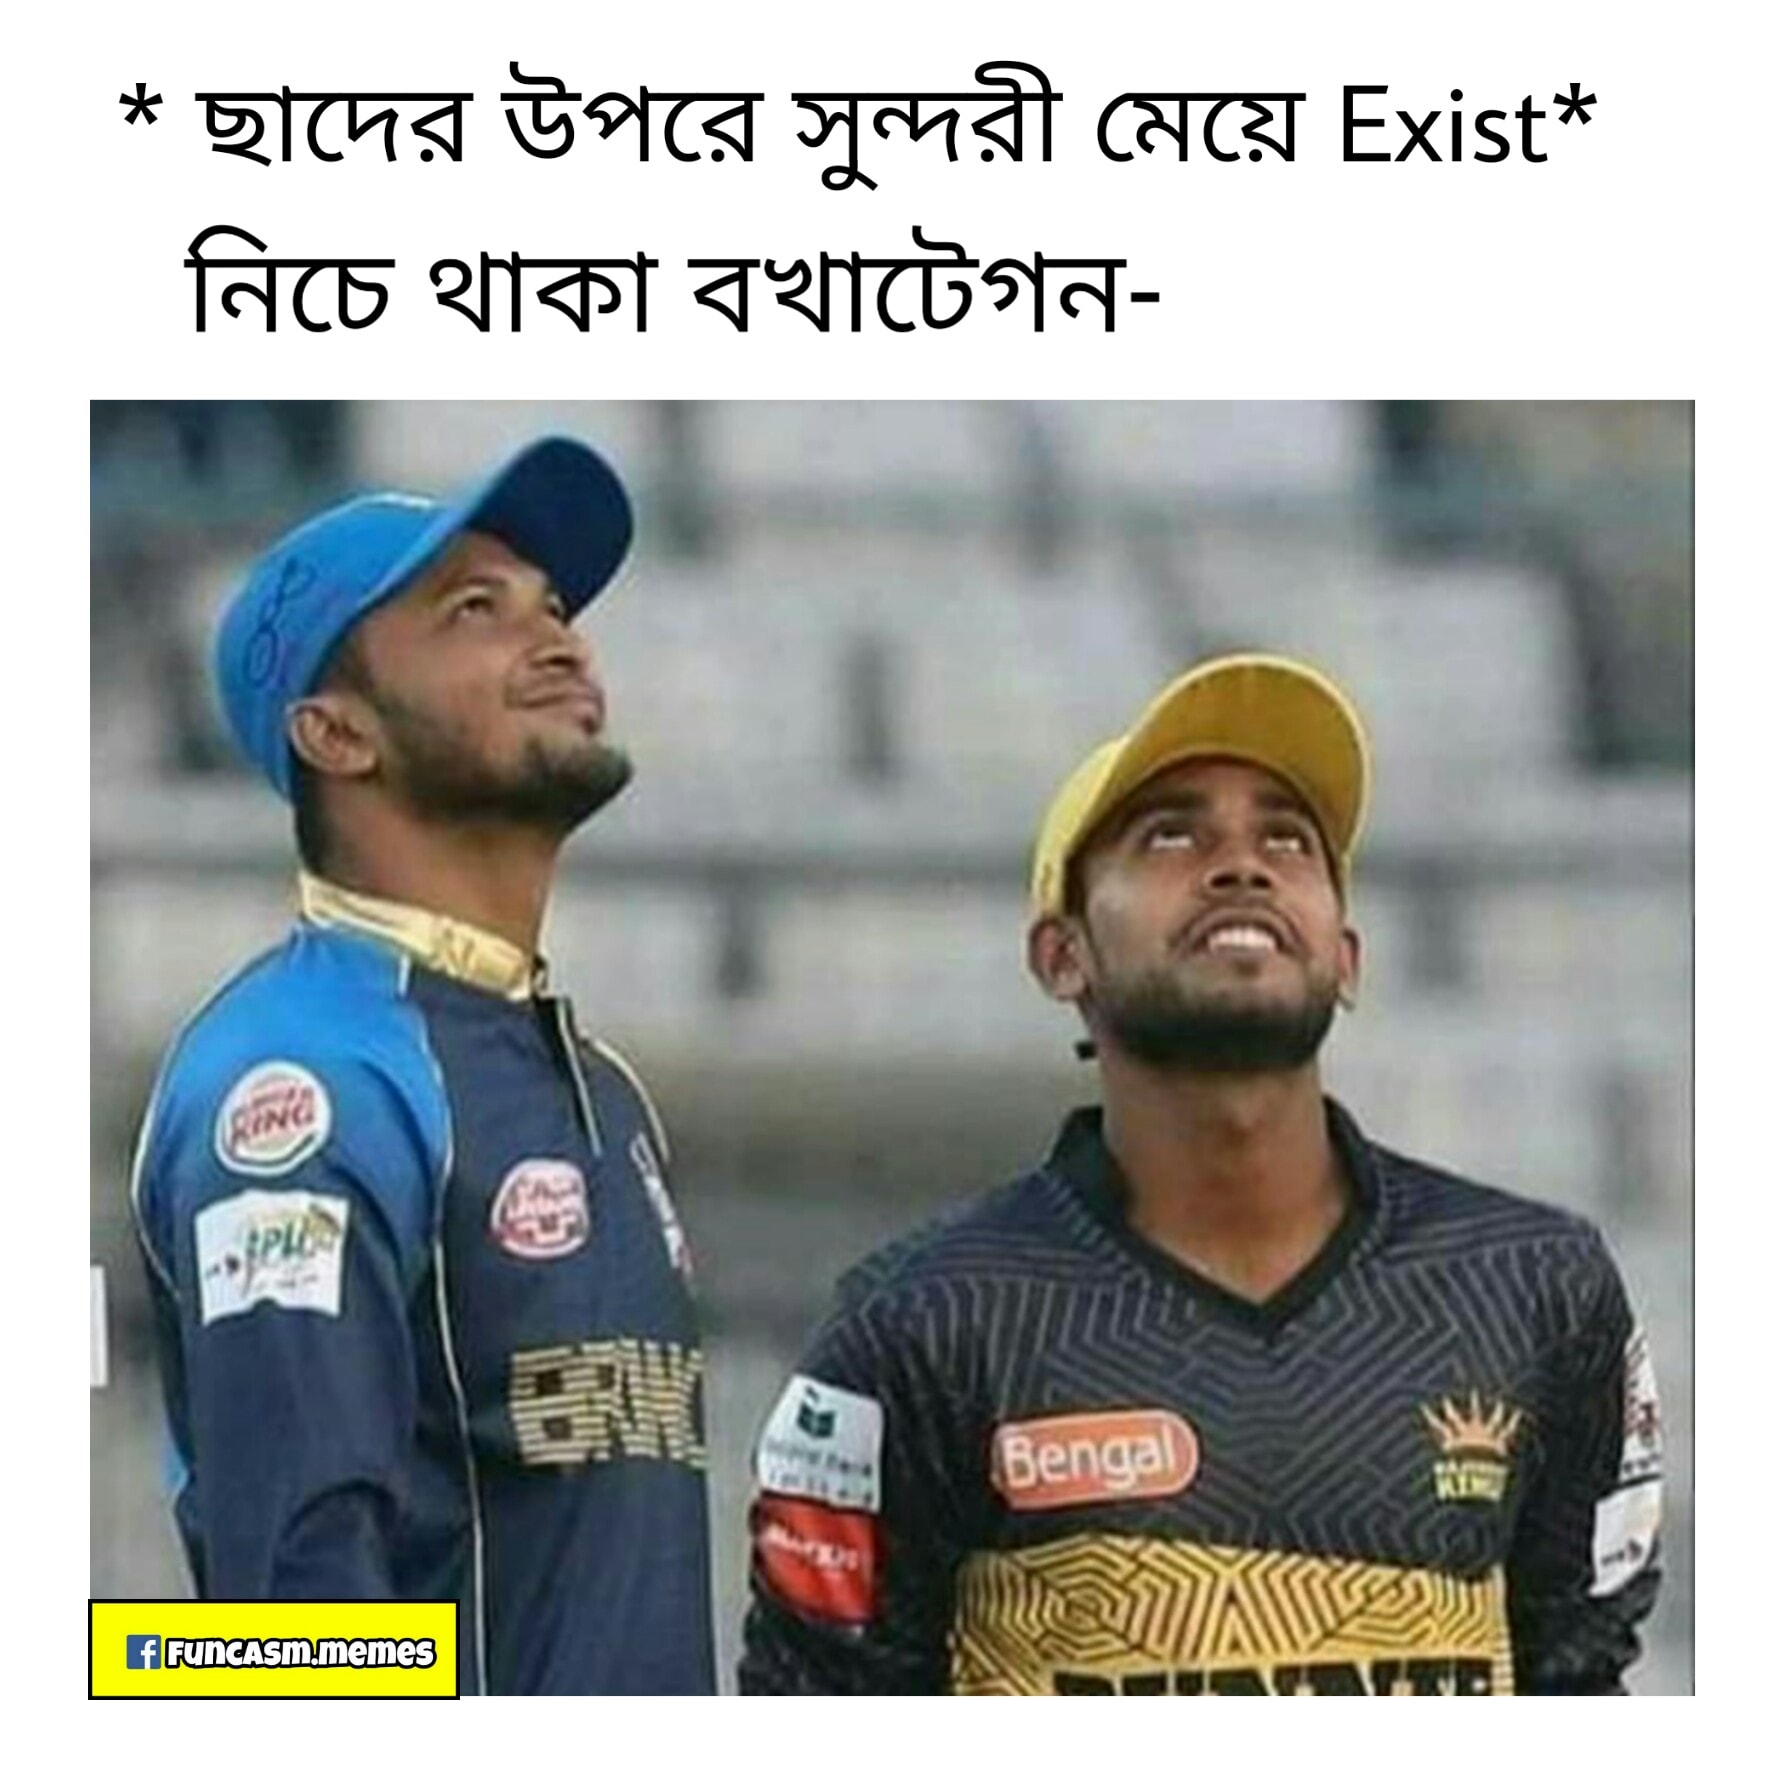
Caption: * ছাদের উপরে সুন্দরী মেয়ে Exist*  নিচে থাকা বখাটেগন-
Label: non-hate